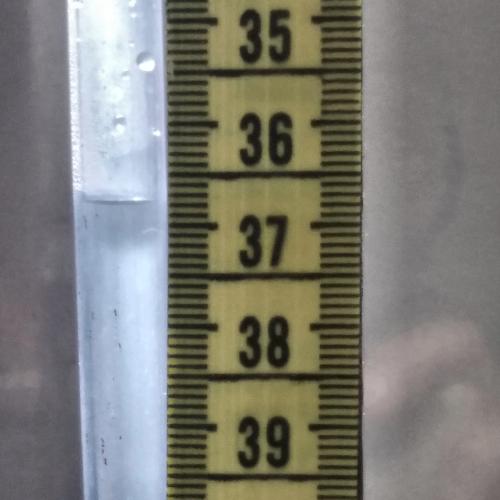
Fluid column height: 36.8 cm